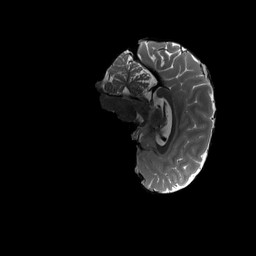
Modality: T2w
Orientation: sagittal
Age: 27
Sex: female
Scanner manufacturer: siemens
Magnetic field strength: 3 T
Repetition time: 3.2 s
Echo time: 0.564 s